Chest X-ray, AP view. Patient: 67 years old, sex F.
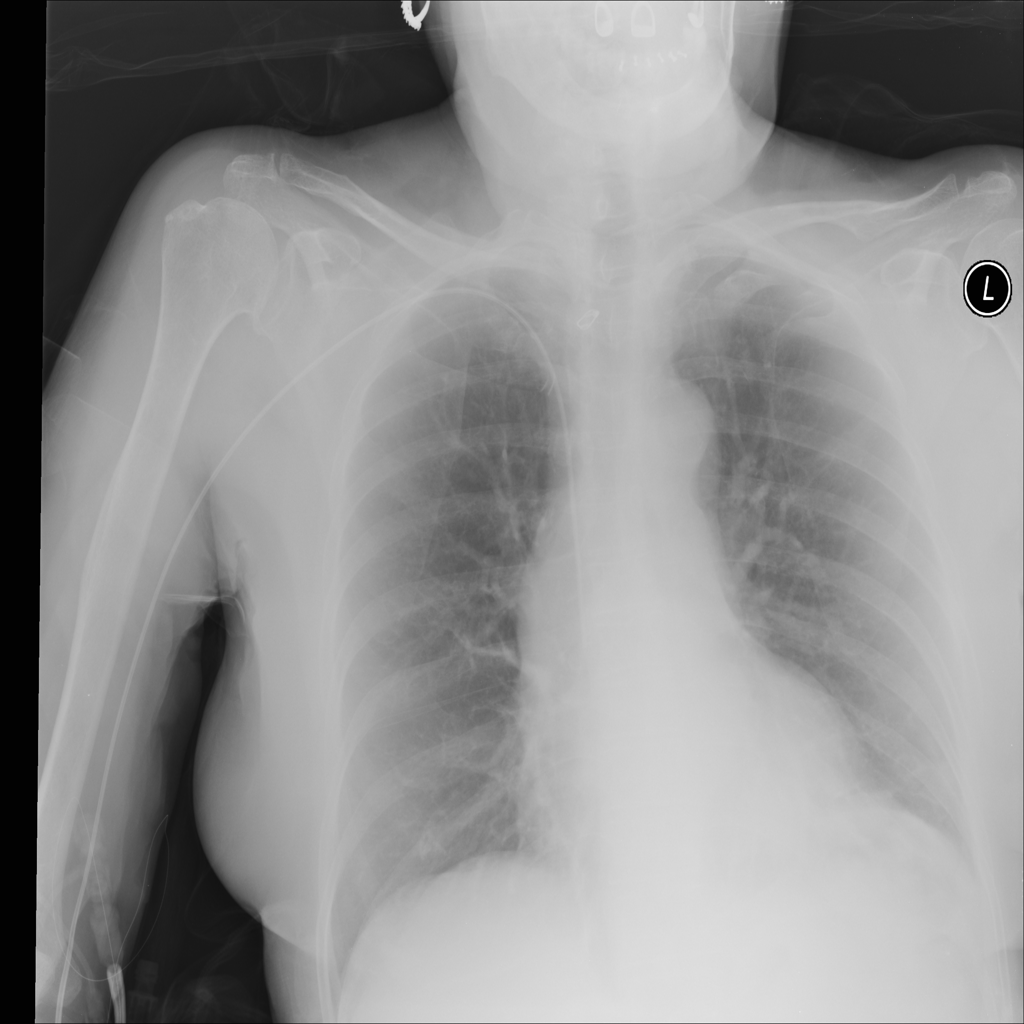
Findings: No Finding